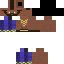
A male human skin with medium skin, wearing brown long hair dressed in a blue hoodie and blue pants, featuring a closed mouth.